Question: I have opened an existing Maven project in Intellij. Under "Project Structure -> Artifacts" the pane is empty. When I click the + sign to add one, it chooses "unnamed.war".
How can I get it to generate the artifactId and version as defined in the pom? I must be missing a step here.

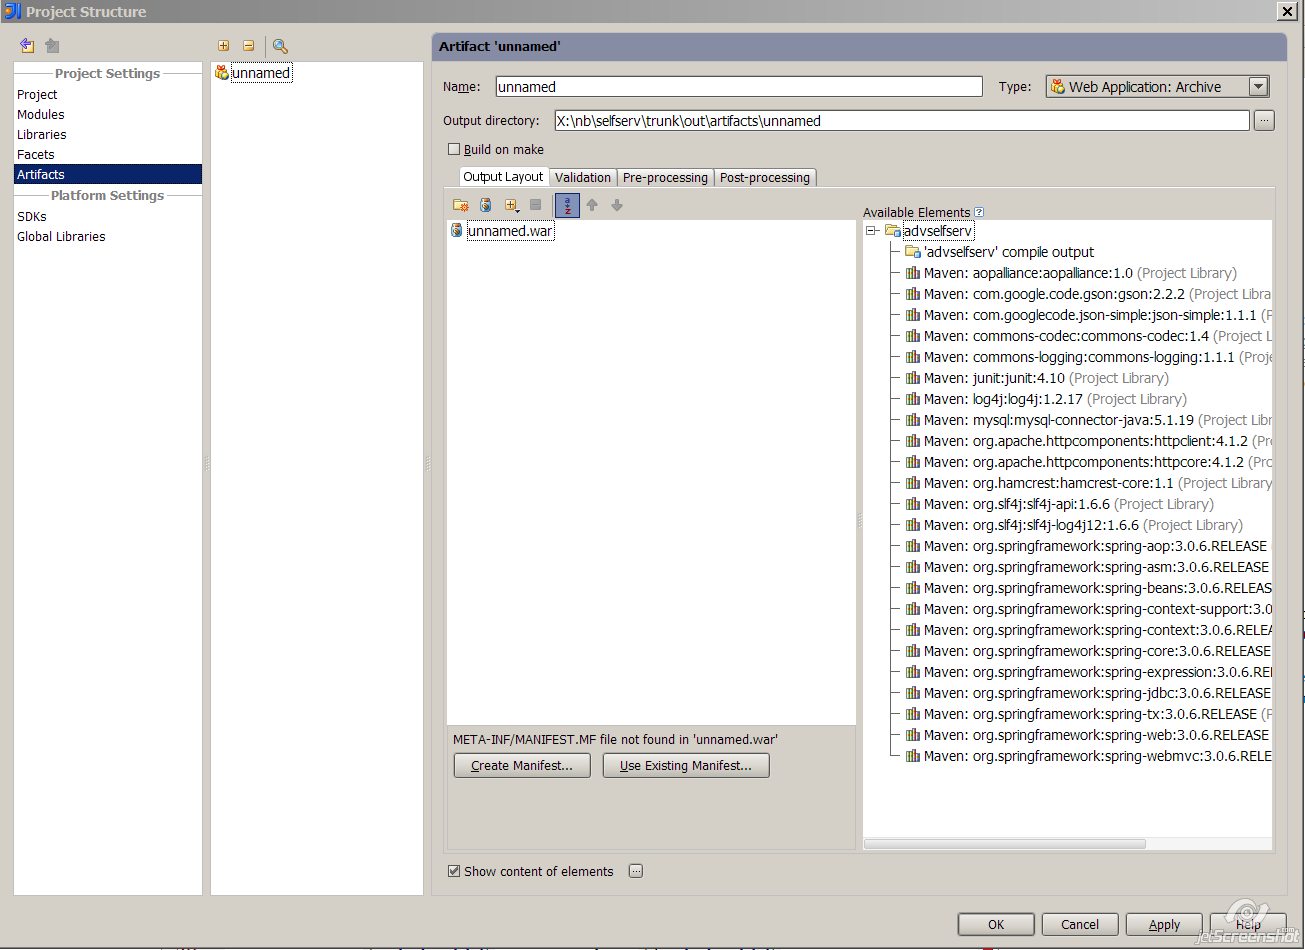
Answer: It is important to understand how you created the project. Did you choose "Import project from external model"? If you simply opened an IntelliJ project that someone else created, then I would suggest creating a new project using the "Import project from external model" as this should properly build your dependencies and outputs correctly.